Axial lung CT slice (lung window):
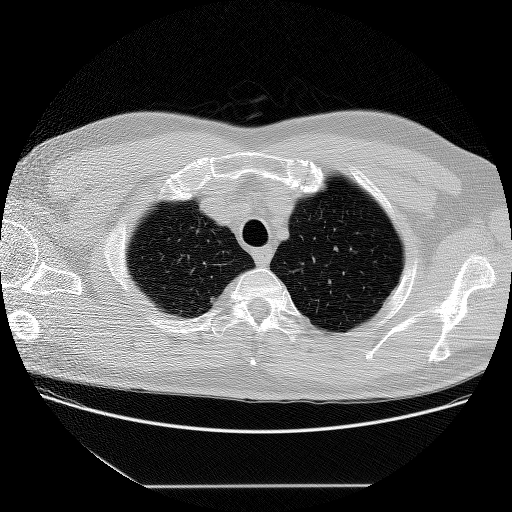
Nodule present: no